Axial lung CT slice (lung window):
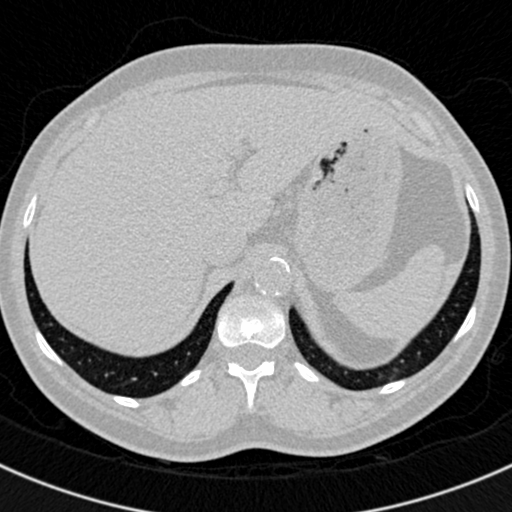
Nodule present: no